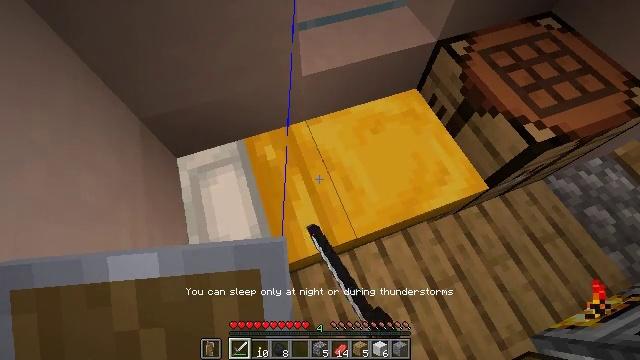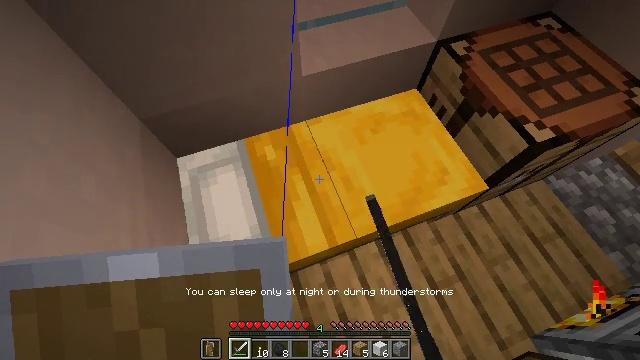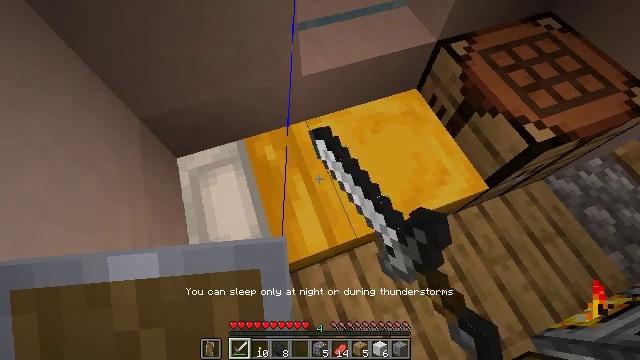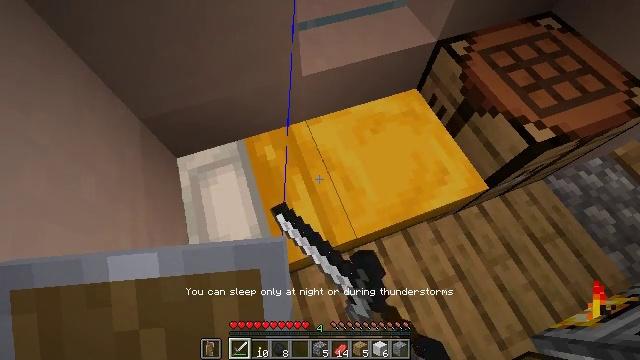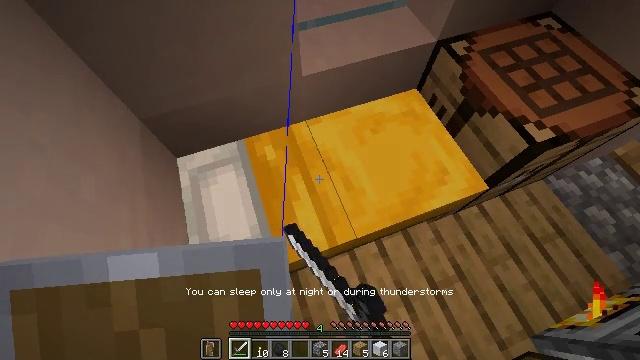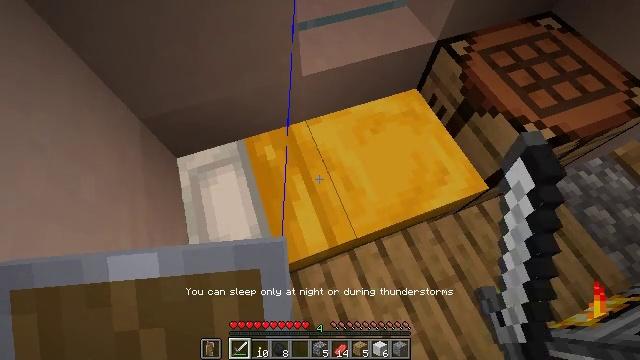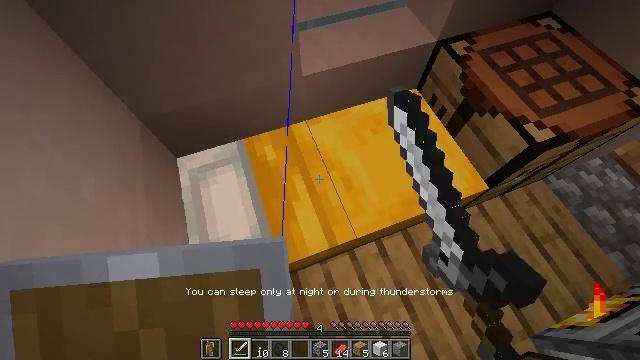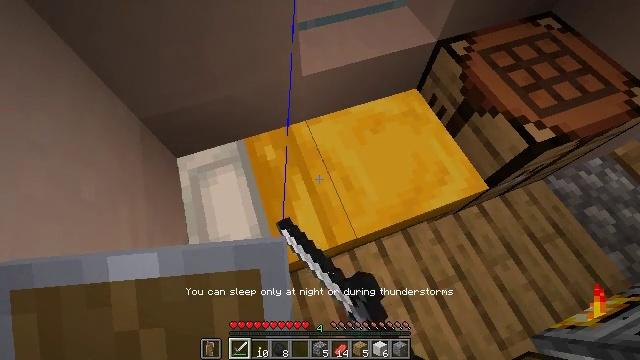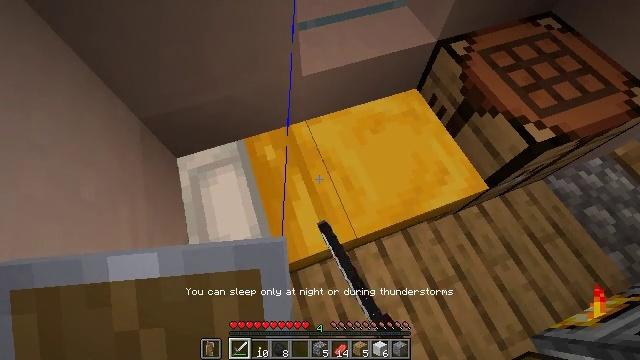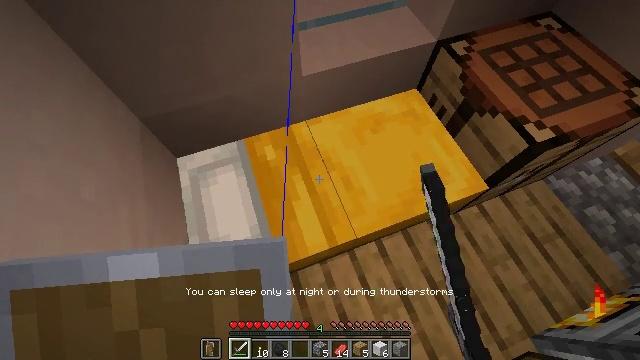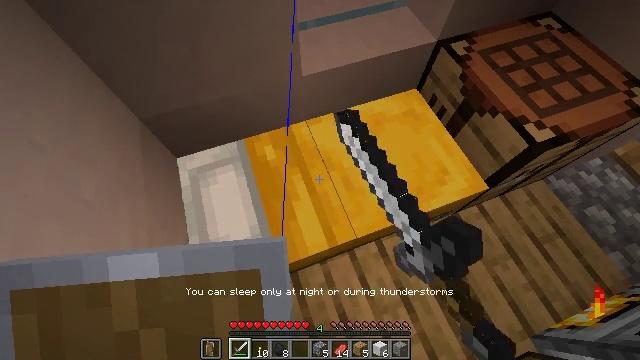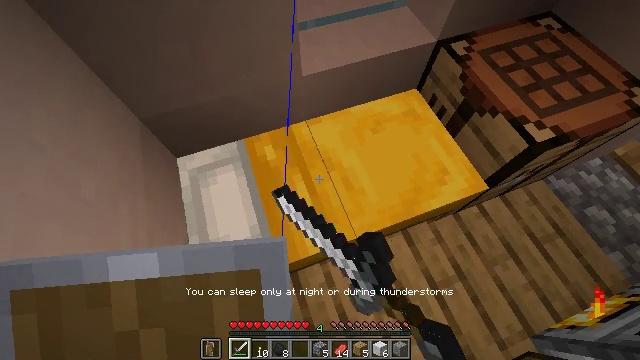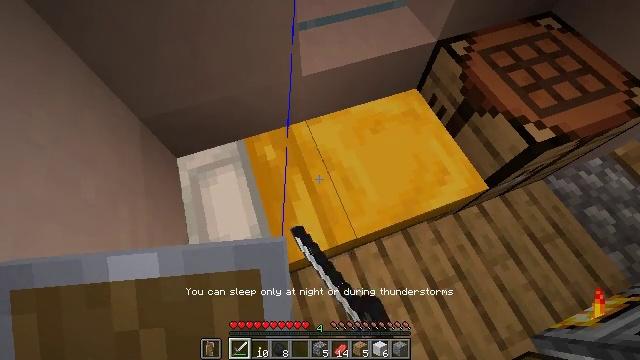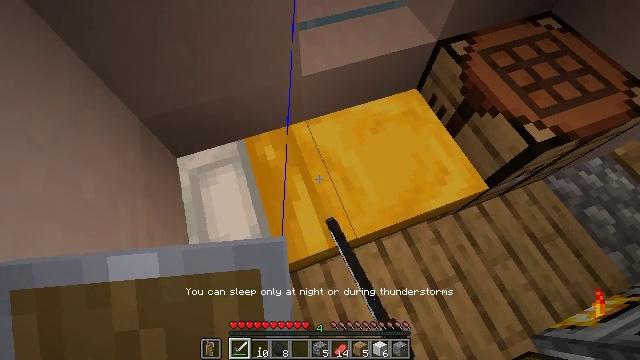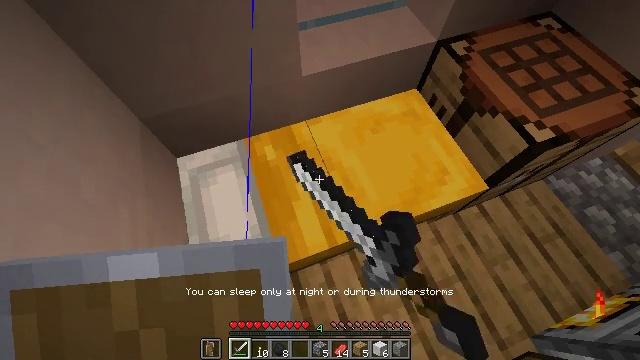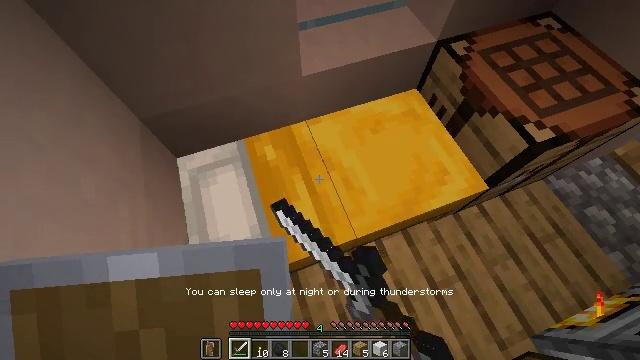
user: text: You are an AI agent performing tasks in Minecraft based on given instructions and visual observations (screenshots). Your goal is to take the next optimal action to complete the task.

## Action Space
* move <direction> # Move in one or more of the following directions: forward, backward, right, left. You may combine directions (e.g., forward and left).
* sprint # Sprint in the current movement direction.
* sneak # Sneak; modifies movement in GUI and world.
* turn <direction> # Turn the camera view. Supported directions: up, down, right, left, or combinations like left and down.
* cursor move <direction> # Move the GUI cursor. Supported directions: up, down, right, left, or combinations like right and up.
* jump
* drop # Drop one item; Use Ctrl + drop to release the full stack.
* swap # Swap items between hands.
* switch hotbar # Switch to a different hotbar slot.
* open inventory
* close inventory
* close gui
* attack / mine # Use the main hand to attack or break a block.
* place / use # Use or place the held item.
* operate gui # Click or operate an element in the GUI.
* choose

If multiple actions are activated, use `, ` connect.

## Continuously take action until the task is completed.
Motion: motion action
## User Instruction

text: Collect the oak door by breaking it.
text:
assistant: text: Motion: use / place
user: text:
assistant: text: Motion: use / place
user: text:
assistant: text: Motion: use / place
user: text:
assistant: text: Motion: use / place
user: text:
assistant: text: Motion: use / place
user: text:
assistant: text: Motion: use / place
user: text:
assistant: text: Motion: use / place
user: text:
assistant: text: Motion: use / place
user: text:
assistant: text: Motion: use / place
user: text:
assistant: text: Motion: use / place
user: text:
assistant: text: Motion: use / place
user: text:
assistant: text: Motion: use / place
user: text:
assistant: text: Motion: use / place
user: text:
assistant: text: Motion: use / place
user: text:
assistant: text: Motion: use / place
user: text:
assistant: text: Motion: use / place
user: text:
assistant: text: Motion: use / place
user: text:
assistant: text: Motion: use / place
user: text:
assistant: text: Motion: use / place
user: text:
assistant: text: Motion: turn right
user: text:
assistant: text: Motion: turn right and up
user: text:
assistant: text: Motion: turn right and up
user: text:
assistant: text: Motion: turn right and up
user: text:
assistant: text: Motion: no_op
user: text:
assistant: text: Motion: no_op
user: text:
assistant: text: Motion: open inventory
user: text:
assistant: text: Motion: open inventory
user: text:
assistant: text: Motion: open inventory
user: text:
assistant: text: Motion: cursor move right
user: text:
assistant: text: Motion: cursor move right and down